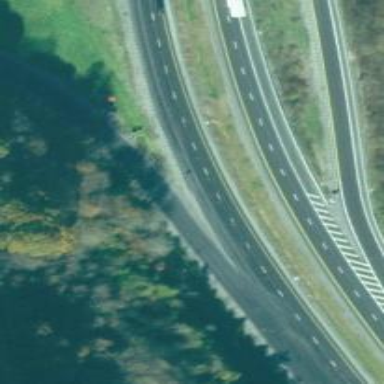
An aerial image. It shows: Motorway.